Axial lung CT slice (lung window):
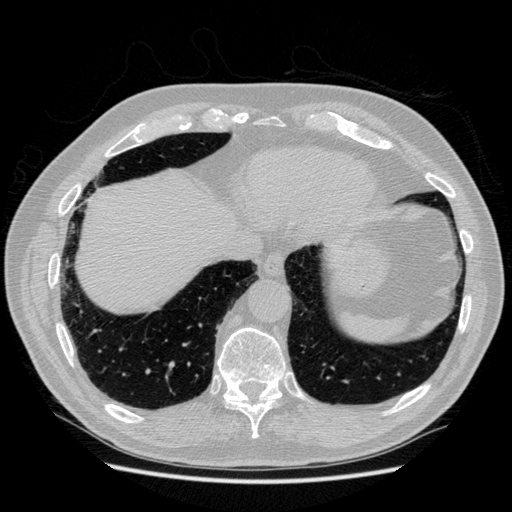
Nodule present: no